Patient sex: M
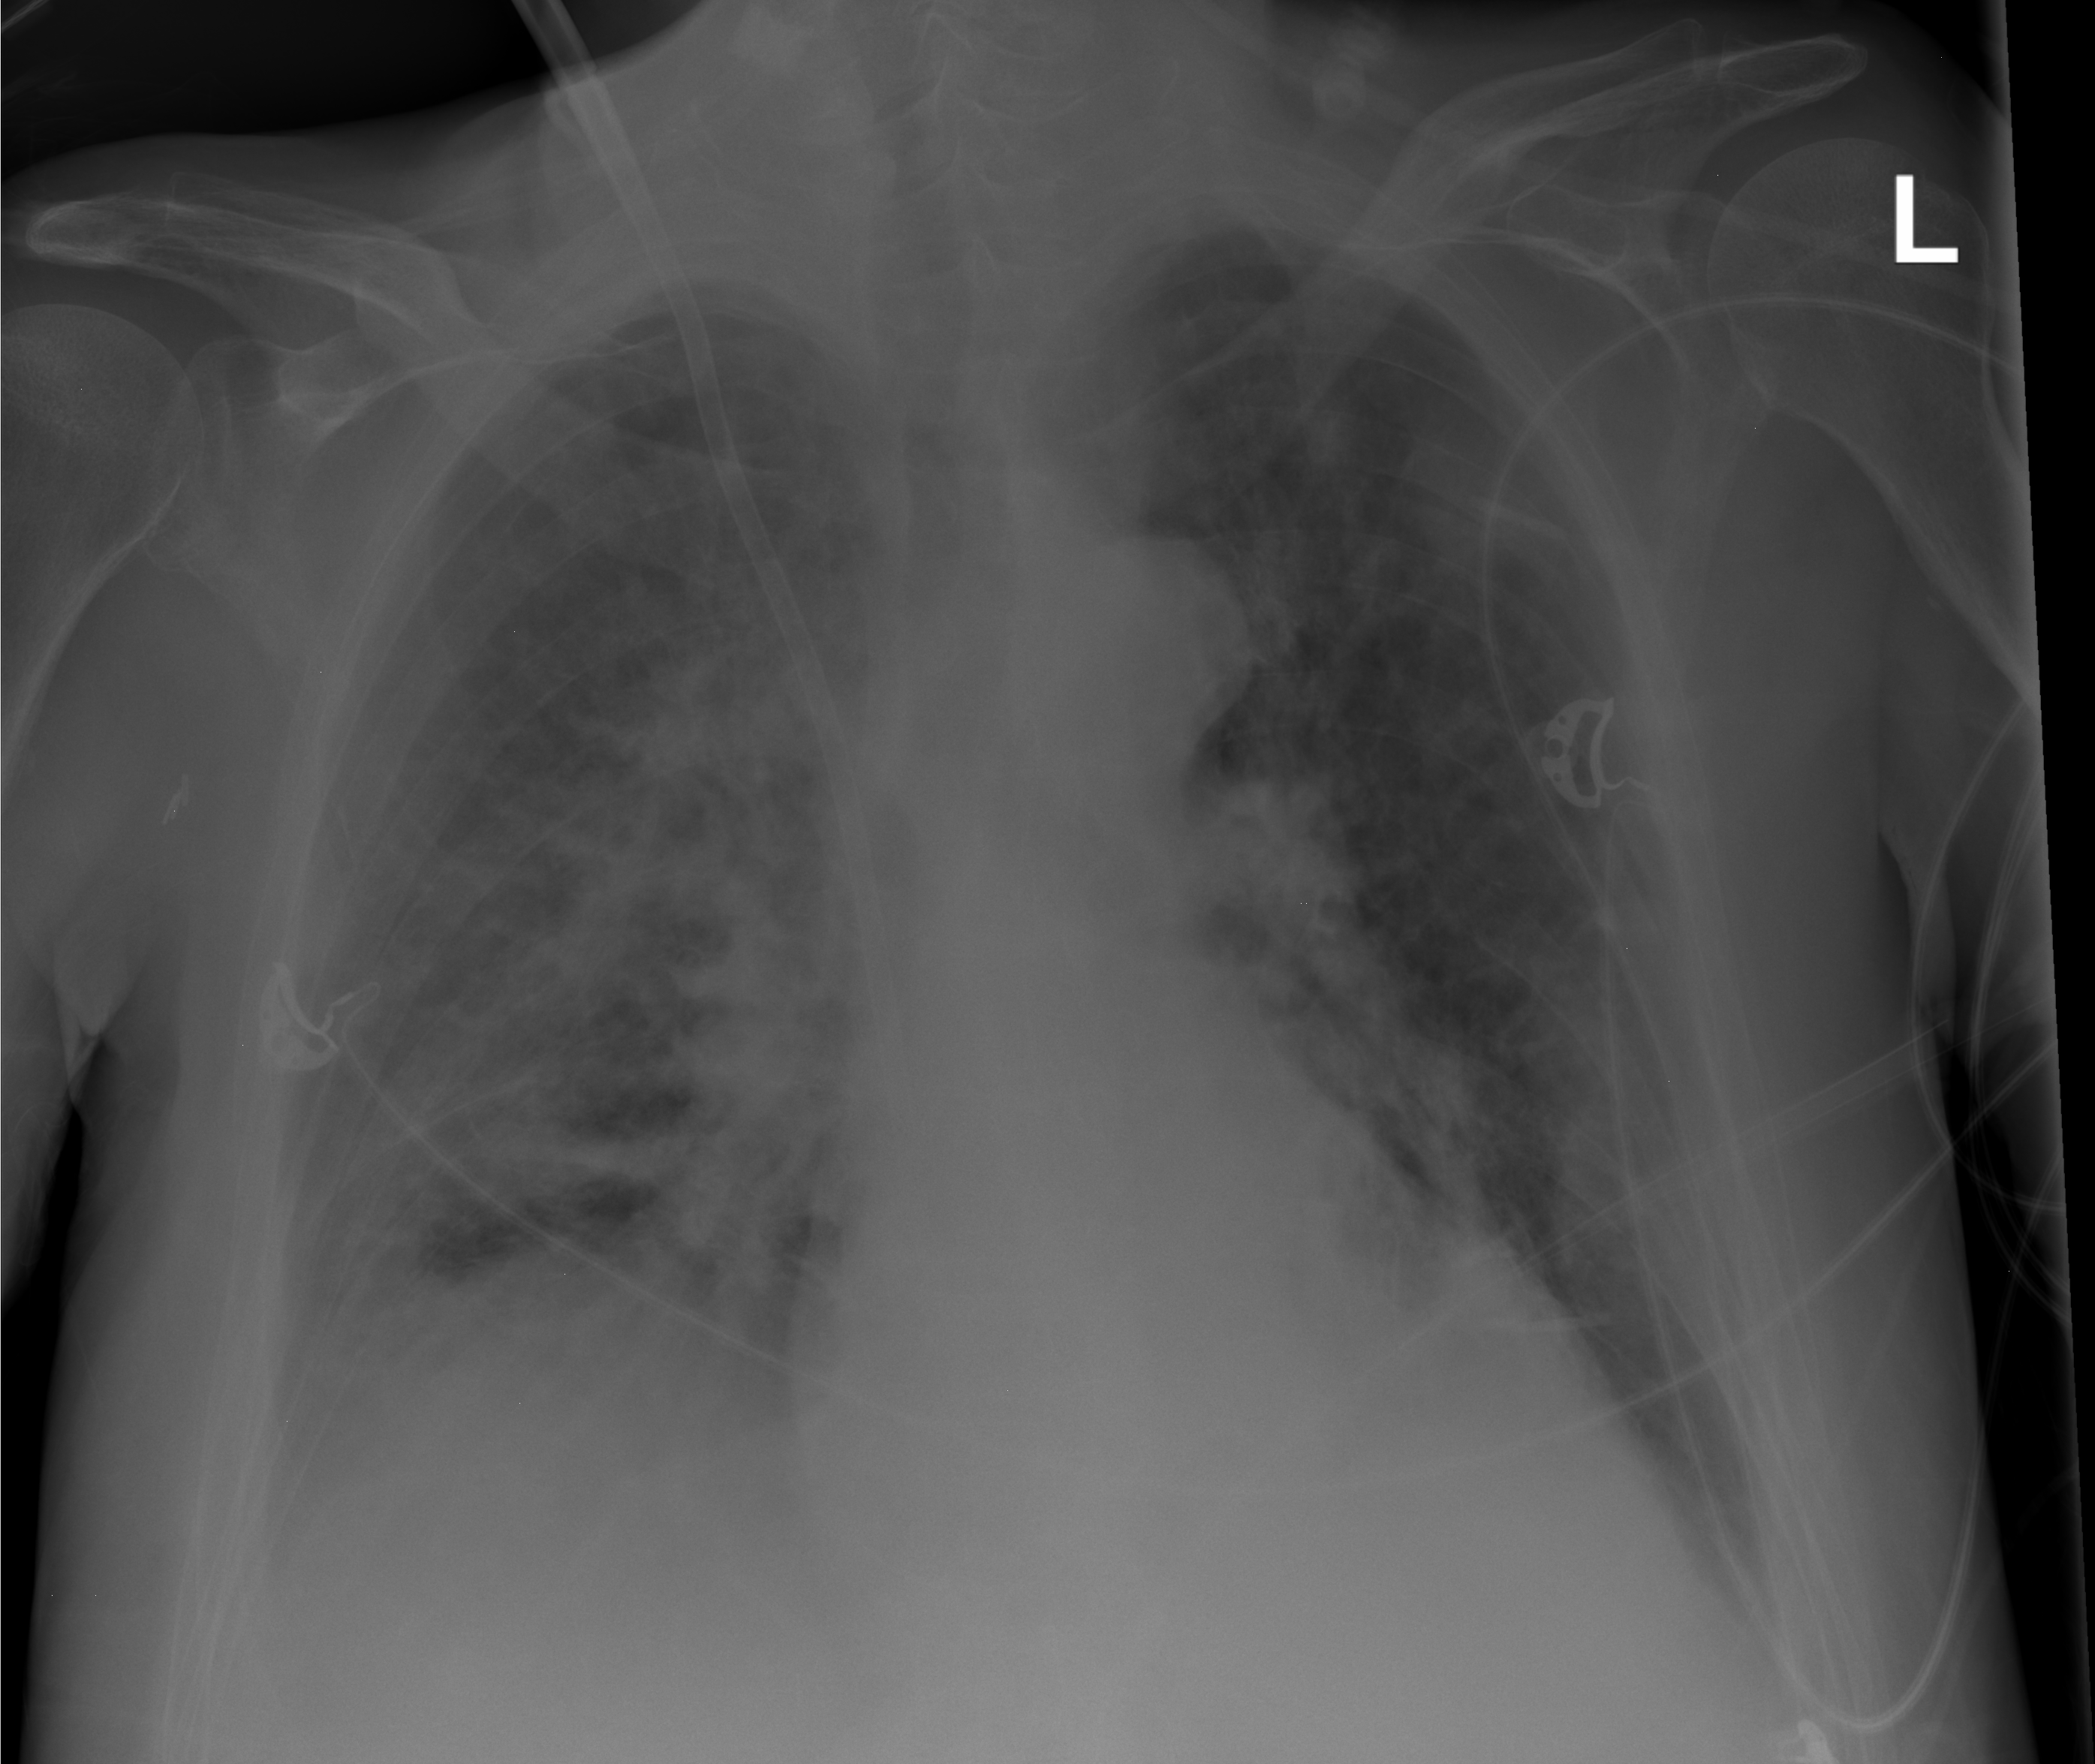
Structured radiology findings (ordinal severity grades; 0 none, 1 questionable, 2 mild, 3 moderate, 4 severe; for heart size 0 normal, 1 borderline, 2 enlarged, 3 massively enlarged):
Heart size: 1
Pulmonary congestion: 0
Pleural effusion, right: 1
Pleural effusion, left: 0
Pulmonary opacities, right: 3
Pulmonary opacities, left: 0
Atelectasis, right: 3
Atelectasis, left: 2